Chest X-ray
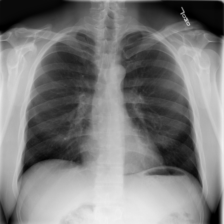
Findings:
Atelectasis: negative
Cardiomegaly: negative
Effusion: negative
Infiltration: negative
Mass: negative
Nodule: negative
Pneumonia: negative
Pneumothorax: negative
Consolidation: negative
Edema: negative
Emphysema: negative
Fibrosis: negative
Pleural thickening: negative
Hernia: negative